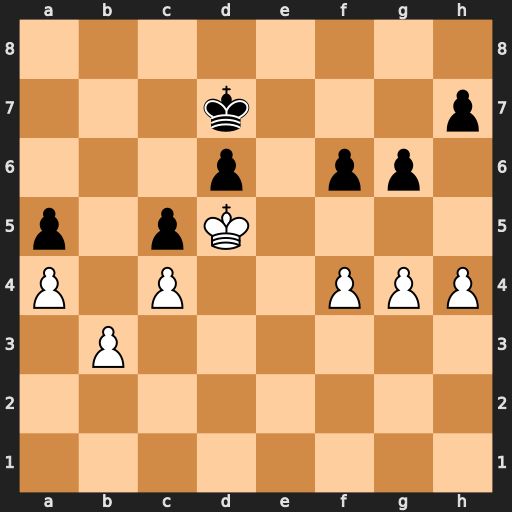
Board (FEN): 8/3k3p/3p1pp1/p1pK4/P1P2PPP/1P6/8/8
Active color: w
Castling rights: -
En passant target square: -
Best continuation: h5 gxh5 gxh5 f5 h6 Ke7 Kc6